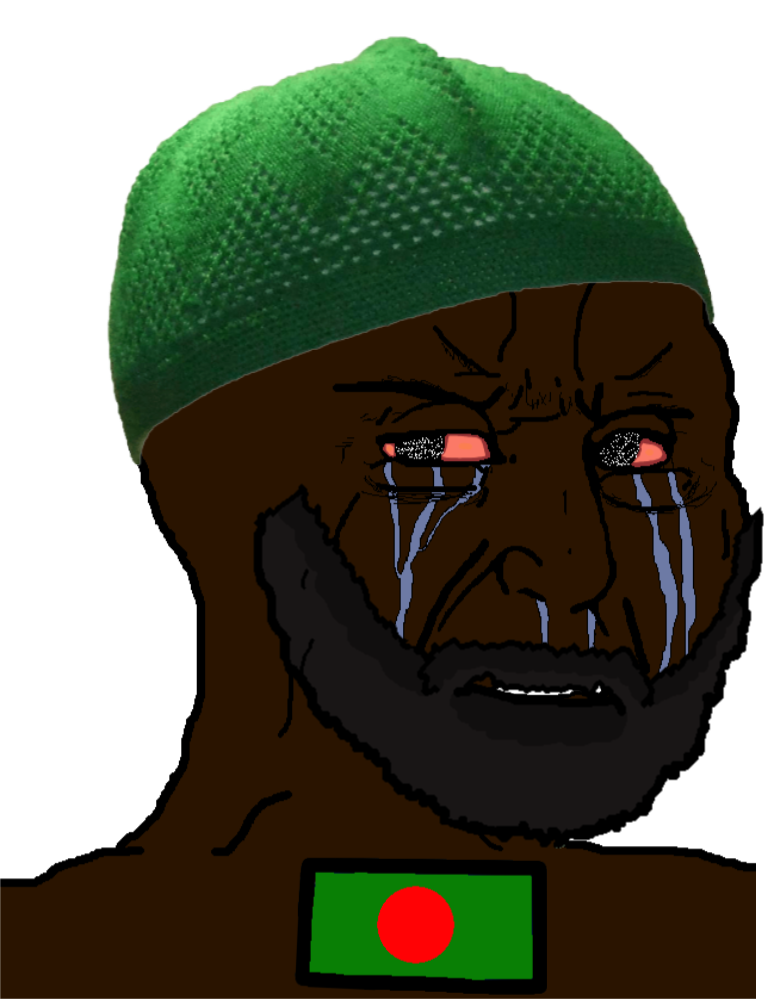
Label: 5_Crying_Wojak